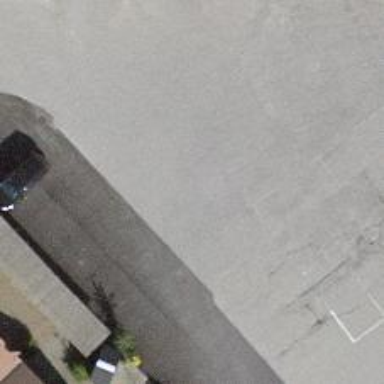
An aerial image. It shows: Parking aisle designated as service road.